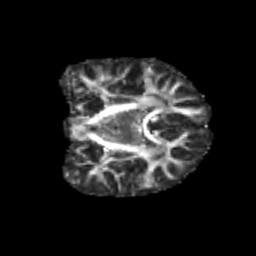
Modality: FA
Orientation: coronal
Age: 12
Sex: female
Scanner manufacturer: siemens
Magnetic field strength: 3 T
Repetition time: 3.8 s
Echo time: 0.07 s